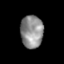
Tissue: lung
Cell type: Epithelial cells
Senescence score: 0.1632
Nuclear area (px): 725
Mean DAPI intensity: 141.972